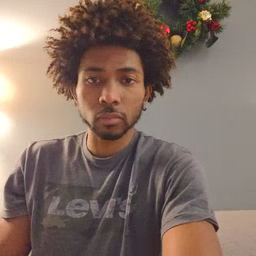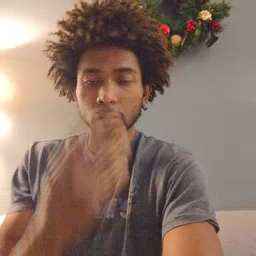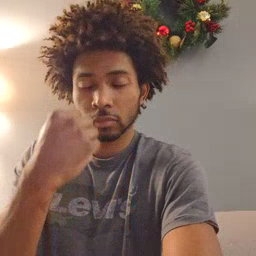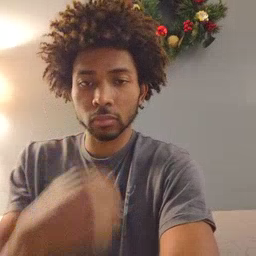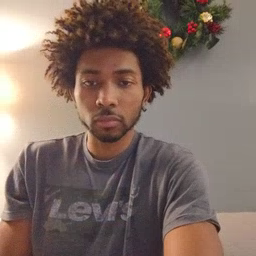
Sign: sleep